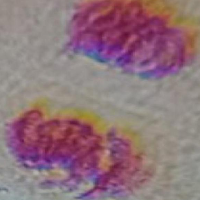
Label: telophase